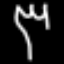
Label: fork